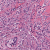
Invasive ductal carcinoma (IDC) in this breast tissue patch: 1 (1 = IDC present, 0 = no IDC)